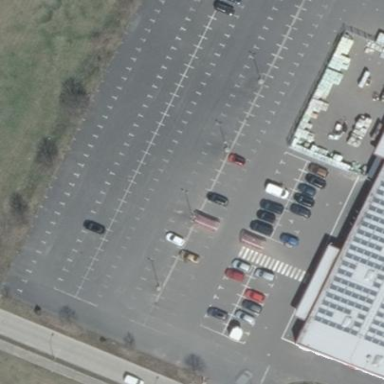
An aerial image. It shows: Parking area with surface.